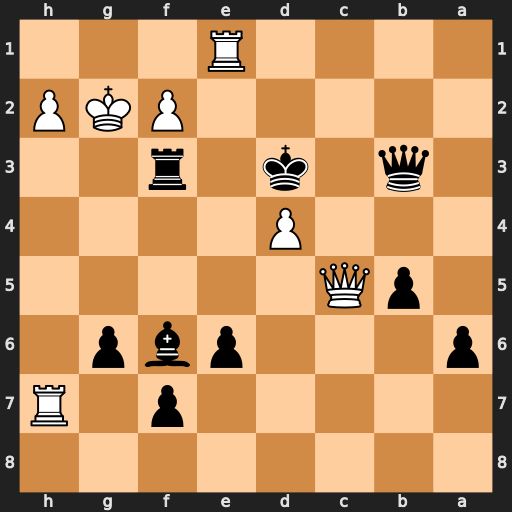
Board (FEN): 8/5p1R/p3pbp1/1pQ5/3P4/1q1k1r2/5PKP/4R3
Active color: b
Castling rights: -
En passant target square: -
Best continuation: Bxd4 Qc1 Rxf2+